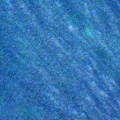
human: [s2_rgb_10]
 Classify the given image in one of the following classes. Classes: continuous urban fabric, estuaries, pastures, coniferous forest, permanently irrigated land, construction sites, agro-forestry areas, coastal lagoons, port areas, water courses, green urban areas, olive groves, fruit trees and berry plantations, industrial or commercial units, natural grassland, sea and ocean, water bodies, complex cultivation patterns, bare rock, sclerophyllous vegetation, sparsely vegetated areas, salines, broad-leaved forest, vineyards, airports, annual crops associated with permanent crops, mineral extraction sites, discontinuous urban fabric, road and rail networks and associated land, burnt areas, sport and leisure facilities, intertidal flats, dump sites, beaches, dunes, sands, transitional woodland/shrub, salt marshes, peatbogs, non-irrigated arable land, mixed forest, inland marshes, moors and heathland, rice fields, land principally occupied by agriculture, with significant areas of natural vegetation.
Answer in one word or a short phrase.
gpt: sea and ocean